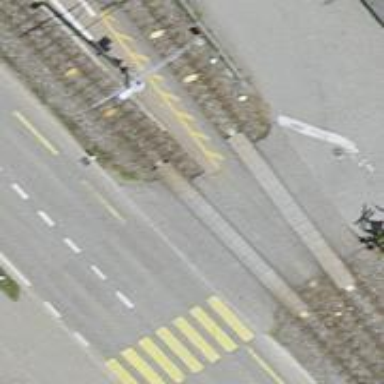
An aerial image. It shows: Level crossing along the railway.